Fundus camera: zeiss
Shooting center: fovea
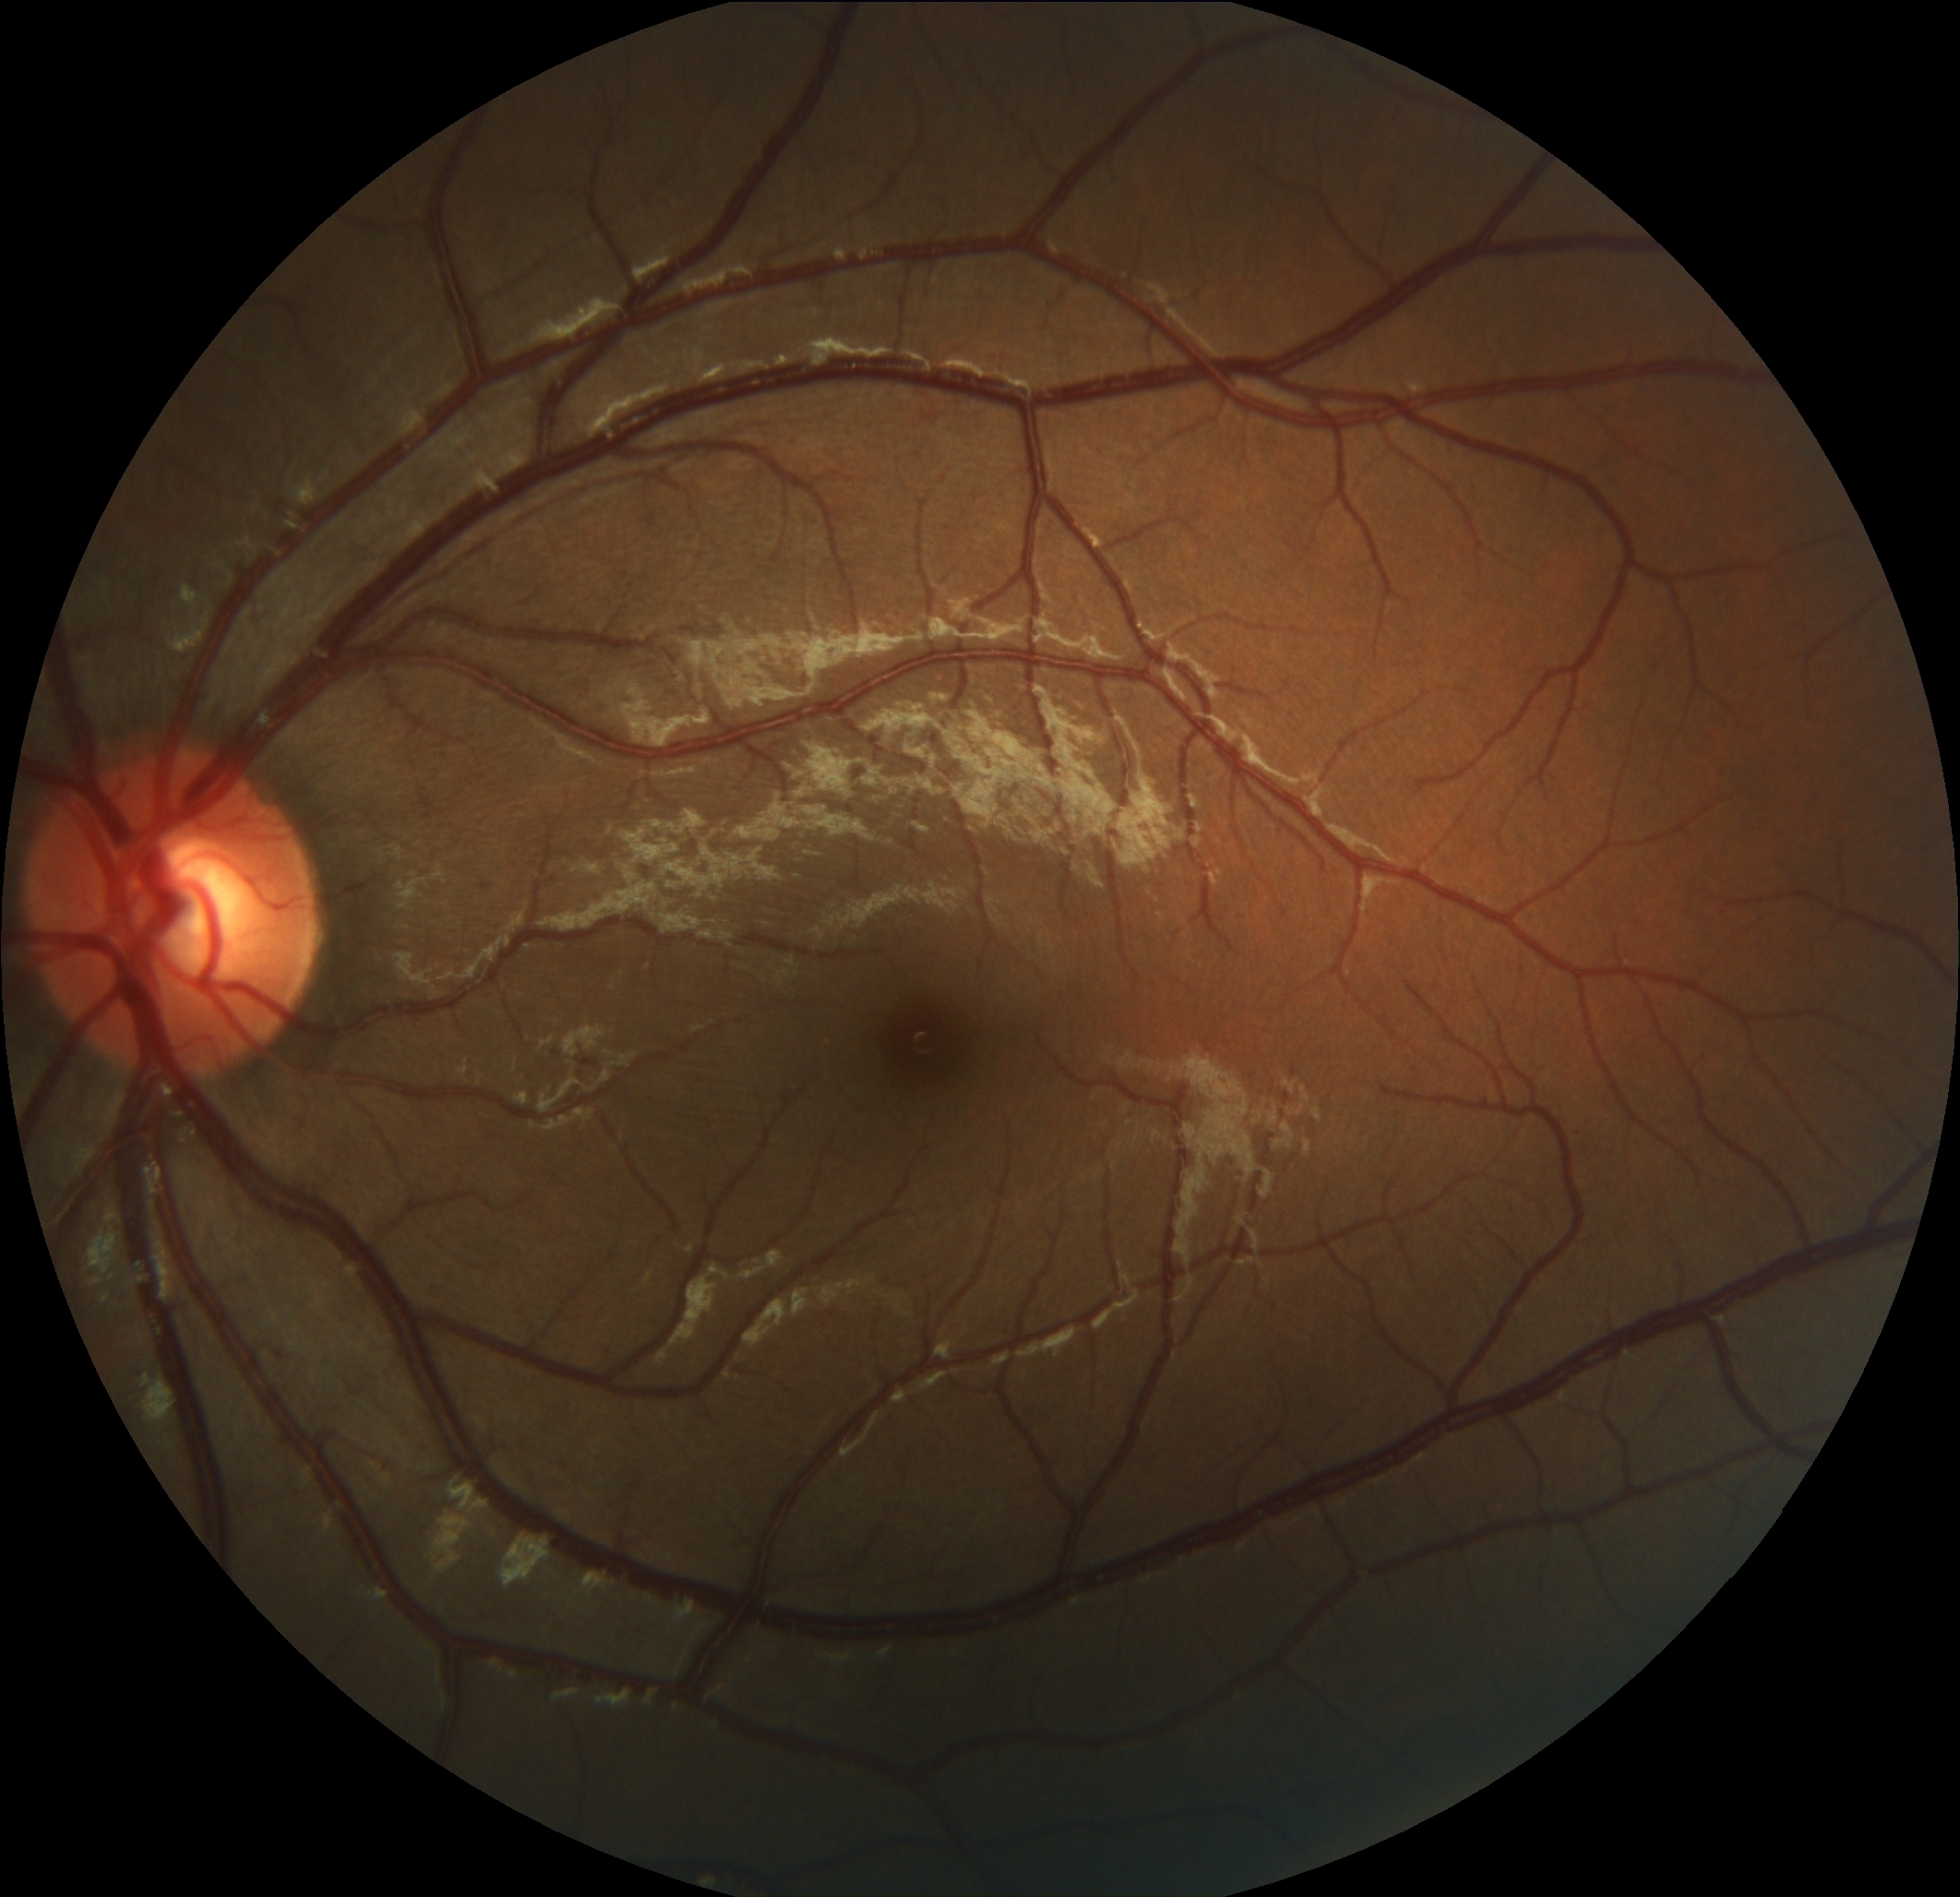
Pathologic myopia: no
Patchy retinal atrophy: absent
Retinal detachment: absent